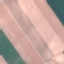
Land use / land cover: AnnualCrop